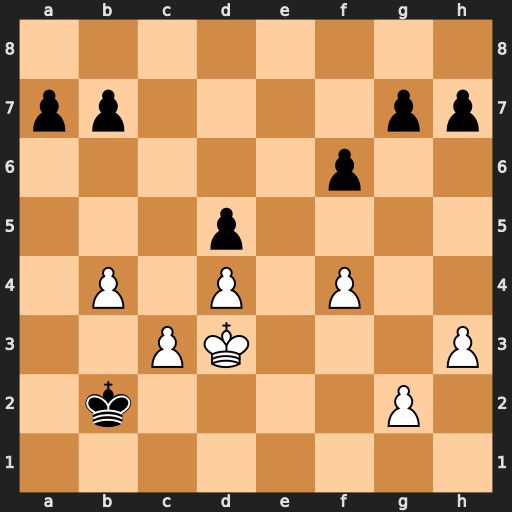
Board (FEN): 8/pp4pp/5p2/3p4/1P1P1P2/2PK3P/1k4P1/8
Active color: w
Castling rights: -
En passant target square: -
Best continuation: c4 dxc4+ Kxc4